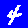
Digit: 4